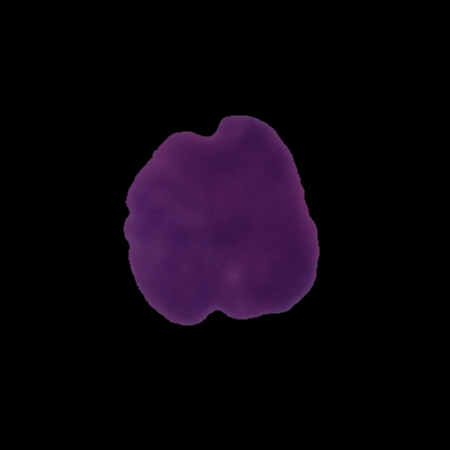
Label: cancer